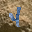
Label: 4